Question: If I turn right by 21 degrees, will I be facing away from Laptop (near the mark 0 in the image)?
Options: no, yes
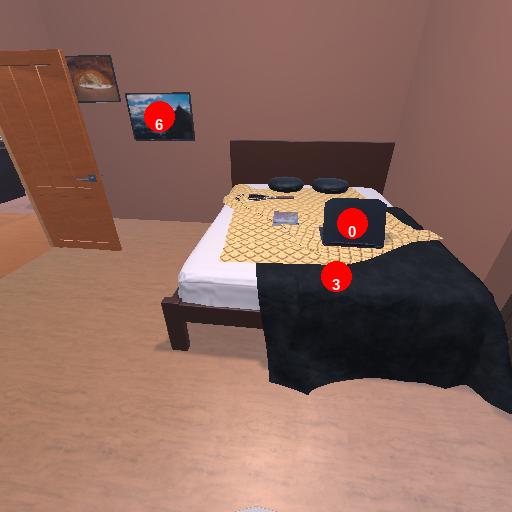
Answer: no